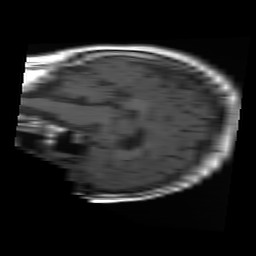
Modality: T1w
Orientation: sagittal
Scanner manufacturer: ge
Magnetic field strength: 1.5 T
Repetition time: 0.394 s
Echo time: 0.00764 s